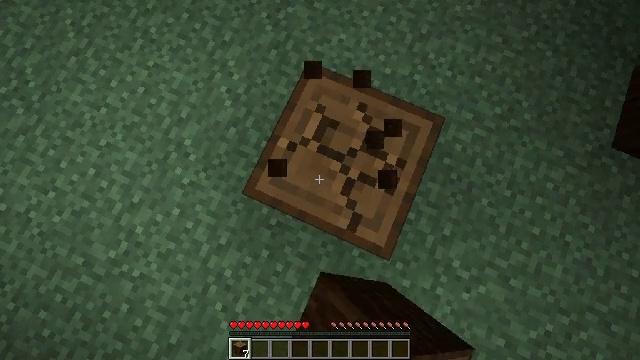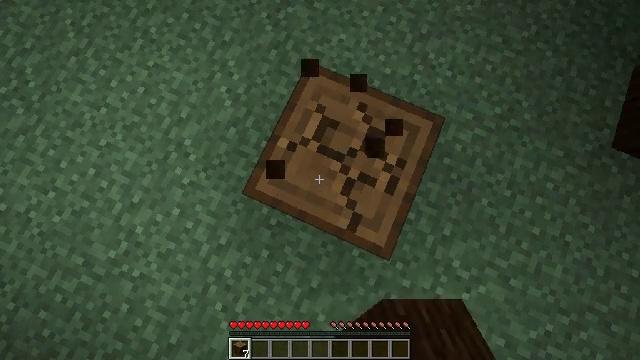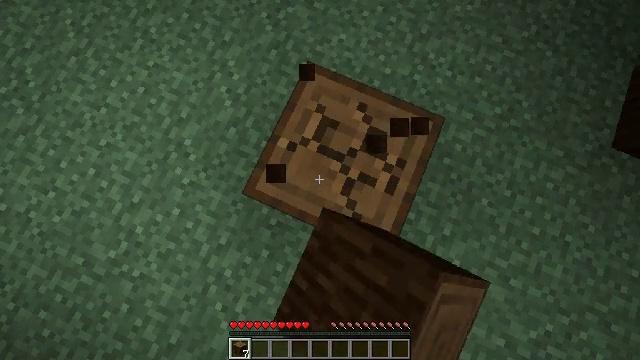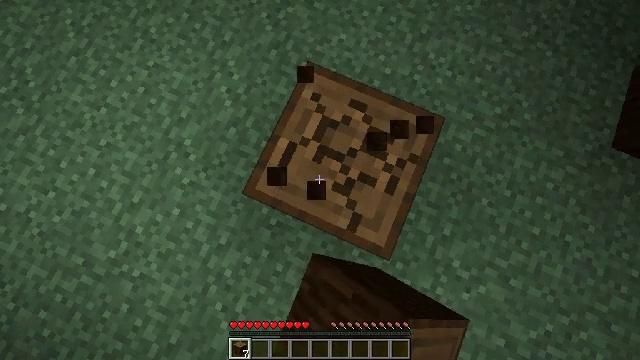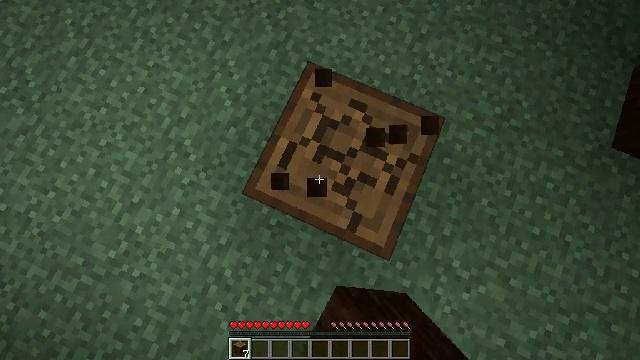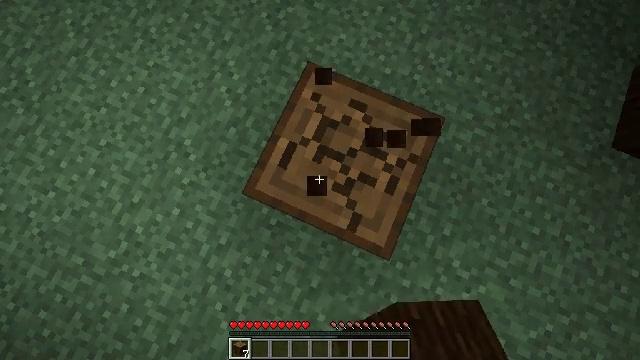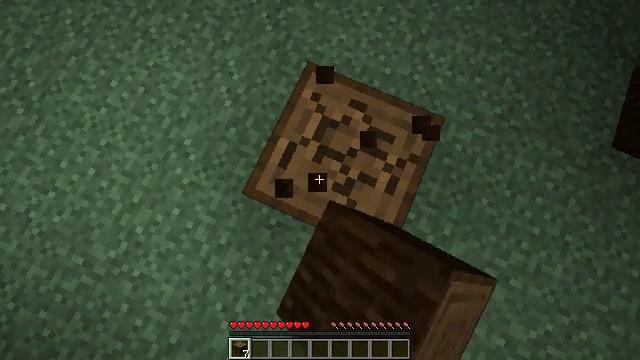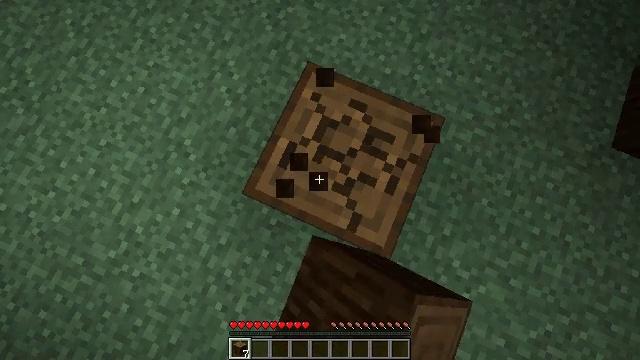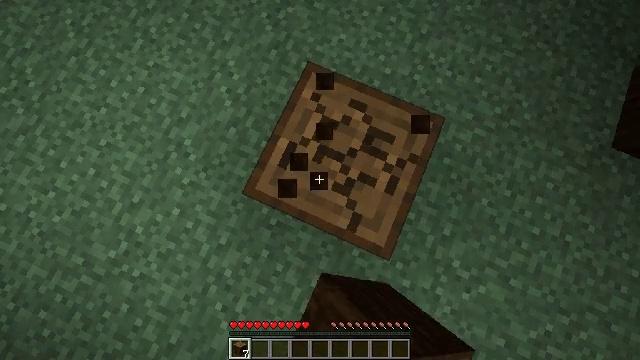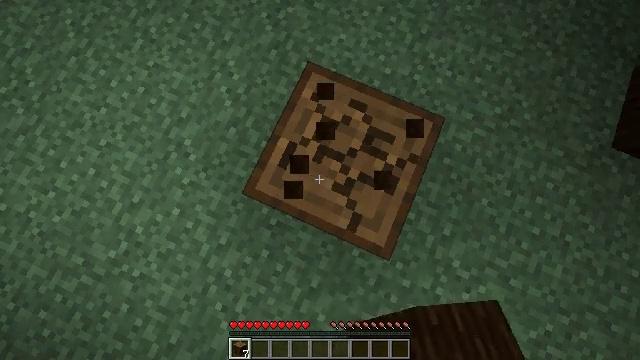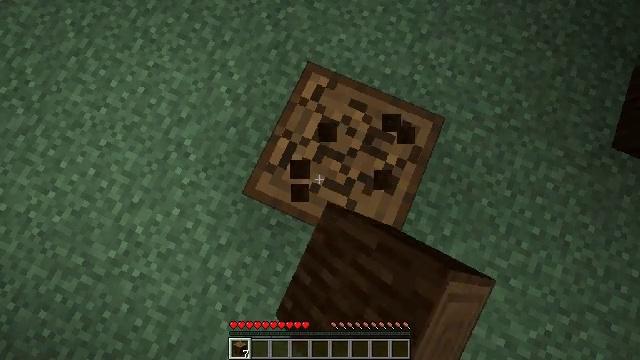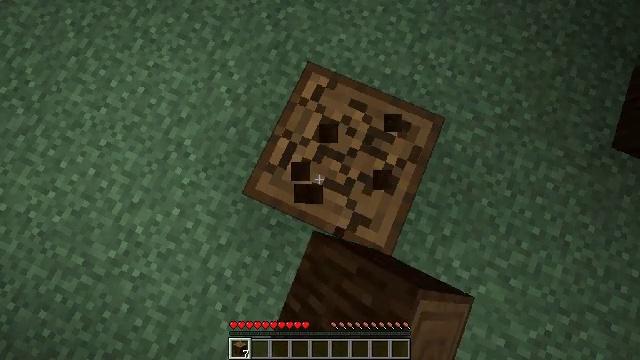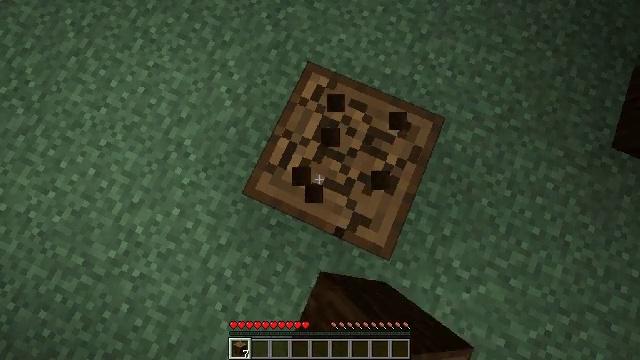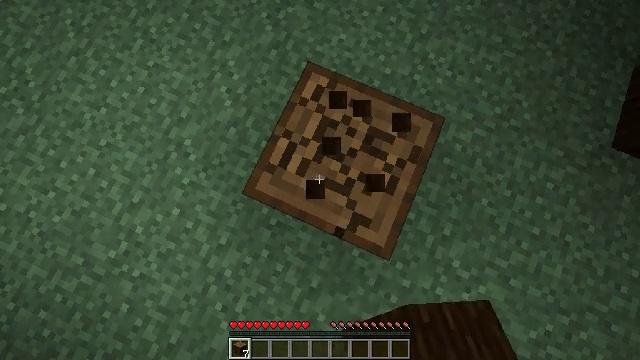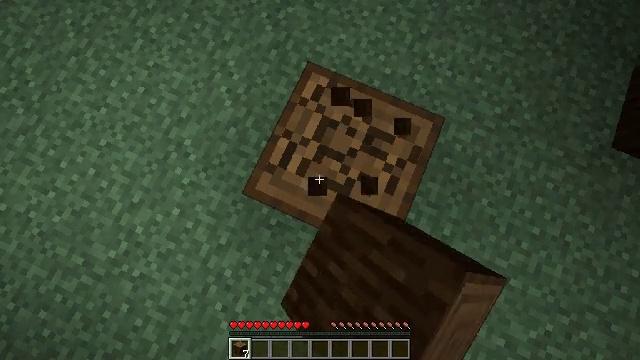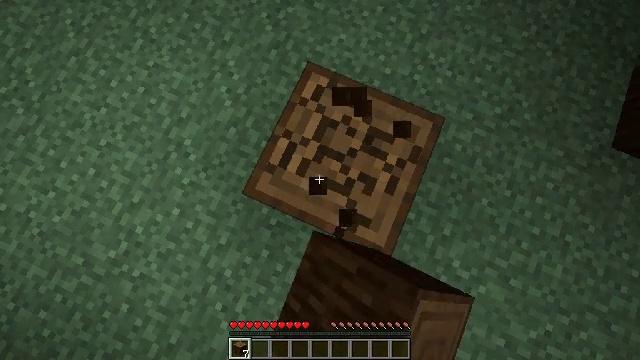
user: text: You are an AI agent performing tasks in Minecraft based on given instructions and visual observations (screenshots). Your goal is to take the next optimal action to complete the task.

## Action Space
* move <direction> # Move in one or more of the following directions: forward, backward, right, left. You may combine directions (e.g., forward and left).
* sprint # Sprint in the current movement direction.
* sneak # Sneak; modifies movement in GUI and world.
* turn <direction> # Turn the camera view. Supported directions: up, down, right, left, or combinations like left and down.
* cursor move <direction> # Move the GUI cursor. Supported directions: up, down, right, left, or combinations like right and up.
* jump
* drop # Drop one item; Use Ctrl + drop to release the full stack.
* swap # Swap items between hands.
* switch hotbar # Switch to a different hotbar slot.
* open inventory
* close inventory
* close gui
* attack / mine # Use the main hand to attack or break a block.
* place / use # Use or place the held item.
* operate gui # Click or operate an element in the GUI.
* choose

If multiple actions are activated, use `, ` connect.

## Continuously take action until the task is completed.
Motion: motion action
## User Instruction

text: Mine the spruce log from the forest.
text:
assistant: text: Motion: attack / mine
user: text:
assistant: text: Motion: attack / mine
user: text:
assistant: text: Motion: attack / mine
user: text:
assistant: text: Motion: attack / mine
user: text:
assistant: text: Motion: attack / mine
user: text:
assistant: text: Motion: attack / mine
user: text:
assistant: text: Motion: attack / mine
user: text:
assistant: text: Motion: attack / mine
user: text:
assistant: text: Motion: attack / mine
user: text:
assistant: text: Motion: attack / mine
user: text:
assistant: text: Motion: attack / mine
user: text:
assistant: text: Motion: attack / mine
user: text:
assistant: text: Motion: attack / mine
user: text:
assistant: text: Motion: attack / mine
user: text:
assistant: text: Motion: attack / mine
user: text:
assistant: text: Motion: attack / mine
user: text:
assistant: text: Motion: attack / mine
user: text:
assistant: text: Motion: attack / mine
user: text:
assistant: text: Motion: attack / mine
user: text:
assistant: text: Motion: attack / mine
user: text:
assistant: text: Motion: attack / mine
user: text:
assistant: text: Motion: attack / mine
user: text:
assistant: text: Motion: attack / mine
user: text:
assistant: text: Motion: attack / mine
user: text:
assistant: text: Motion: attack / mine
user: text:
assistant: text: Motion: attack / mine
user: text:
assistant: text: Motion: attack / mine